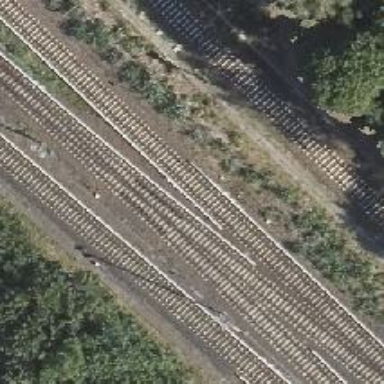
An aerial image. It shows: Light rail electrified railway.